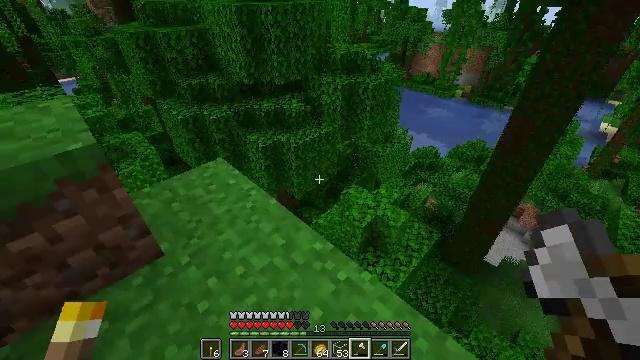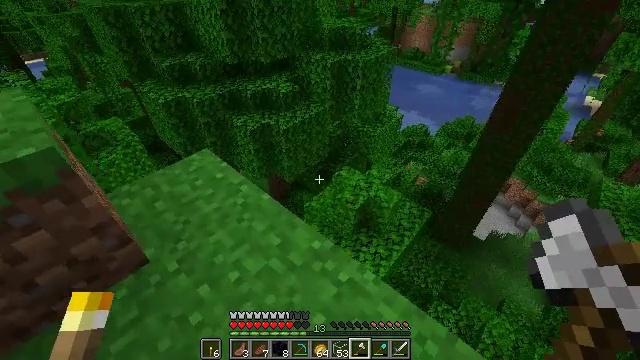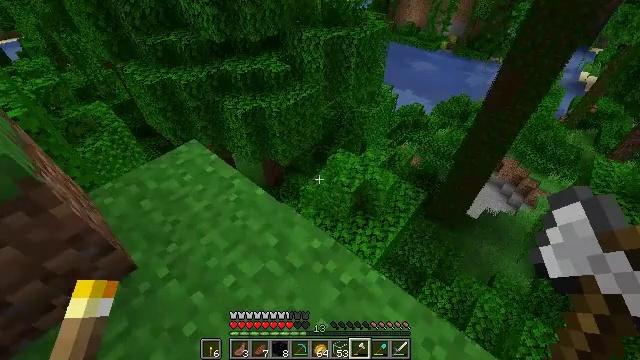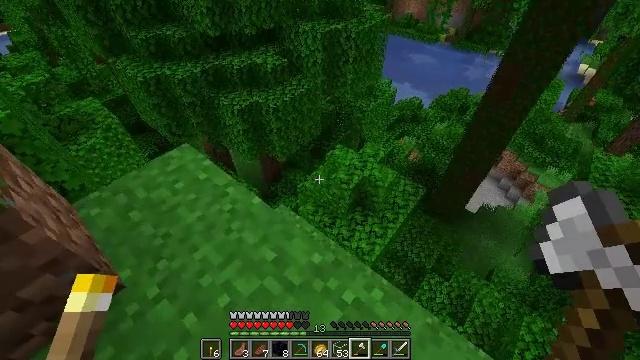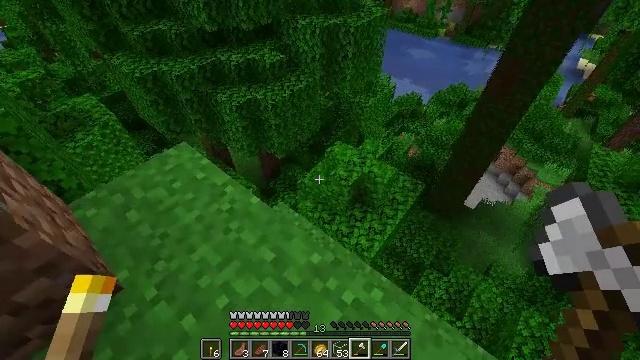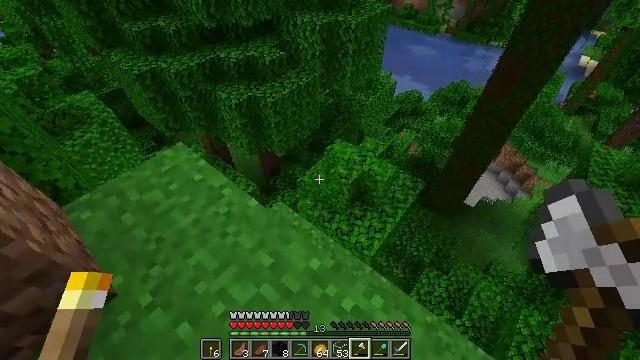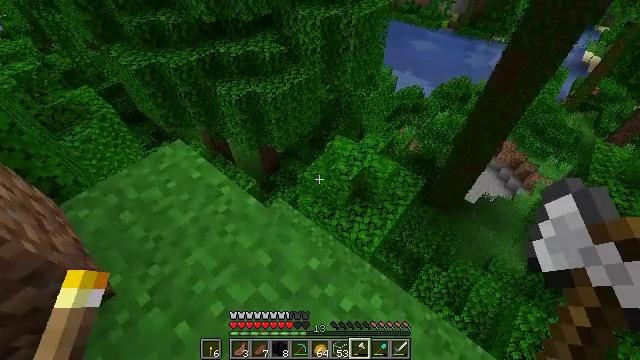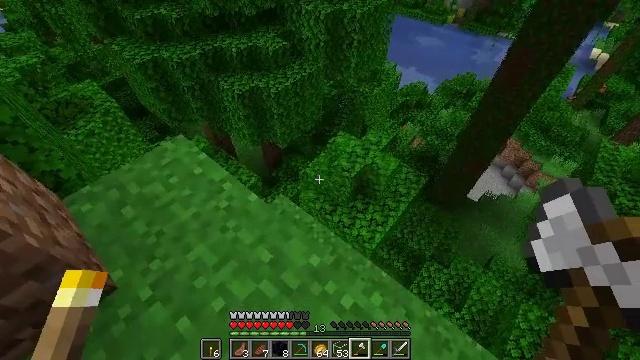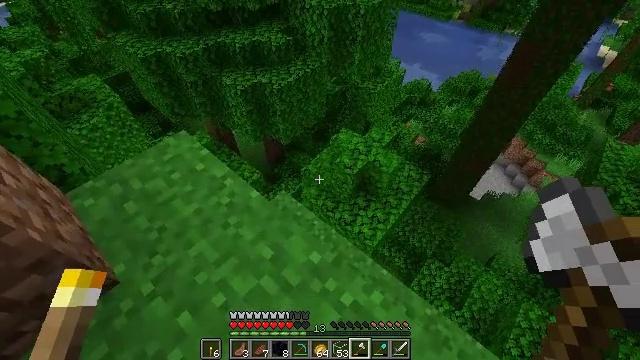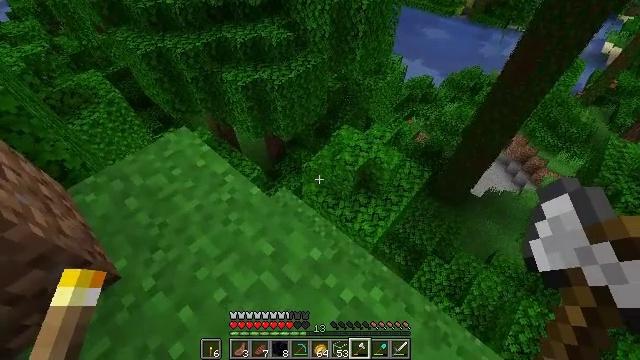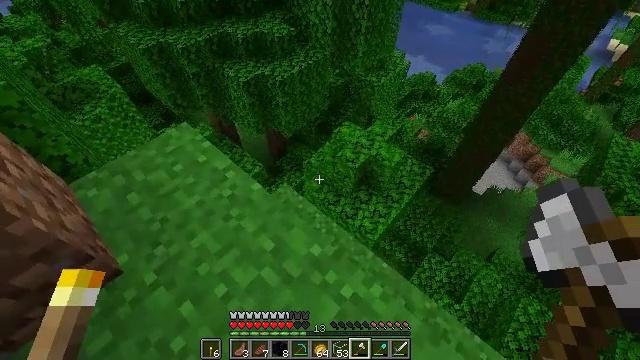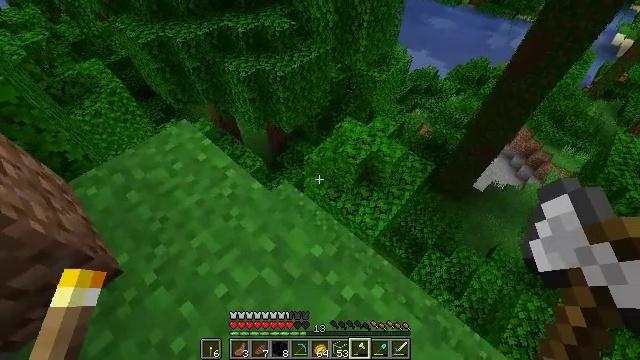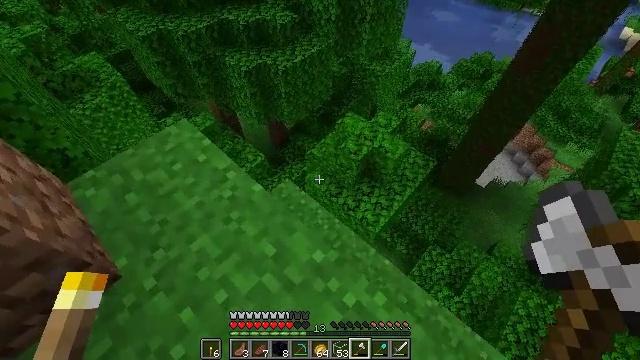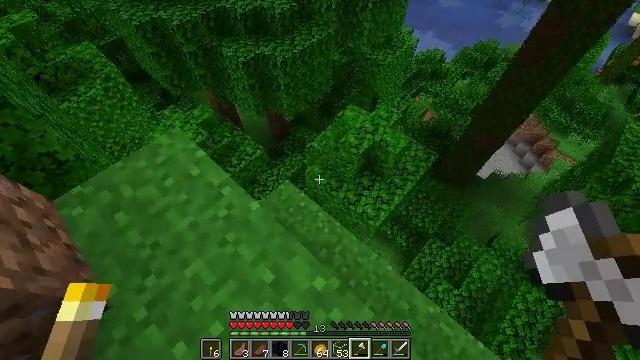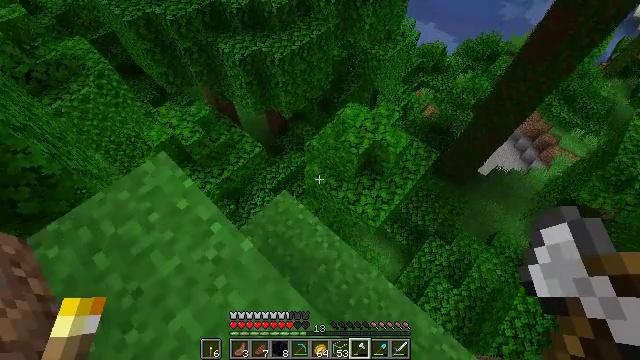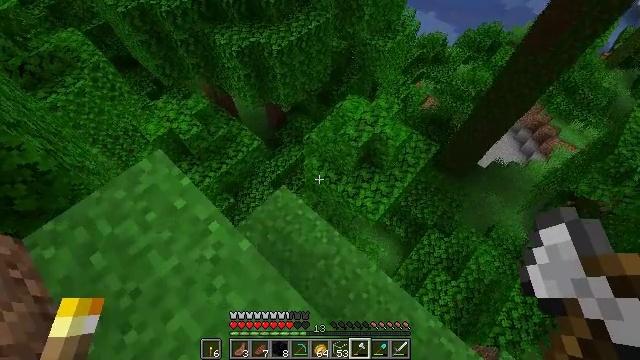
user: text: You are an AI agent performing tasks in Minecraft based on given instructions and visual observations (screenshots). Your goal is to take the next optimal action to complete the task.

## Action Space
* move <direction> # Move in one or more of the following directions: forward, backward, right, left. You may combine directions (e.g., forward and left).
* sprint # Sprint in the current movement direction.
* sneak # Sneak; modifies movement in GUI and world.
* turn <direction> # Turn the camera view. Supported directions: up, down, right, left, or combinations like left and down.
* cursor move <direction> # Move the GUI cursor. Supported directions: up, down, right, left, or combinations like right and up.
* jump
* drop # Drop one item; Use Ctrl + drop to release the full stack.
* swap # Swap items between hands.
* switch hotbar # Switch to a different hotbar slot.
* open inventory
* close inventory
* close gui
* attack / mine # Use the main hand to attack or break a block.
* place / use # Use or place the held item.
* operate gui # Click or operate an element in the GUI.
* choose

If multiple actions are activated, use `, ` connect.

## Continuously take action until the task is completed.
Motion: motion action
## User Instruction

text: Break the sugar cane.
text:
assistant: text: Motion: move forward, turn right and down
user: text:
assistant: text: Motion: move forward, turn right and down
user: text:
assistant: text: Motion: turn down
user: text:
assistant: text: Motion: no_op
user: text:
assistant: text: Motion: no_op
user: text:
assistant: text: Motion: no_op
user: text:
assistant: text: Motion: no_op
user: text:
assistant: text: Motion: no_op
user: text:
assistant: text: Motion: no_op
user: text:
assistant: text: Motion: no_op
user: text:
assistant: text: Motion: move forward, turn down
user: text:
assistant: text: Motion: move forward, turn down
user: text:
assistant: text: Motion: move forward, turn down
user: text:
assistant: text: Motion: move forward, turn down
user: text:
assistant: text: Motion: move forward, turn down
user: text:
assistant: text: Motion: move forward
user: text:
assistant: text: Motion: no_op
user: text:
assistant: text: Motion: no_op
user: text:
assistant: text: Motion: no_op
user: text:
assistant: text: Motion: no_op
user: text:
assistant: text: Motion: turn left
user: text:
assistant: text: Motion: turn left
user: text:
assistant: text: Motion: turn left
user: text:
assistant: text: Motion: turn left
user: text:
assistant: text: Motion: no_op
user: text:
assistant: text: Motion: no_op
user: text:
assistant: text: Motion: no_op
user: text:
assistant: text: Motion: no_op
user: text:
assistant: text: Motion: turn right
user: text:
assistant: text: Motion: turn right